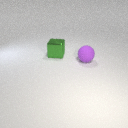
large green metal cube behind large purple rubber sphere